Question: I have two sheets with one sheet containing the textual data and another containing the look up data.

I need to determine if a line contains a matching countryname and extract its corresponding id from sheet 2. This is reverse of VLOOKUP or Match function where I am looking for sheet 1 data in sheet 2.
Any easy way to do this other than looping through the entire set of sheet 2 data for each of the lines in sheet 1 data?
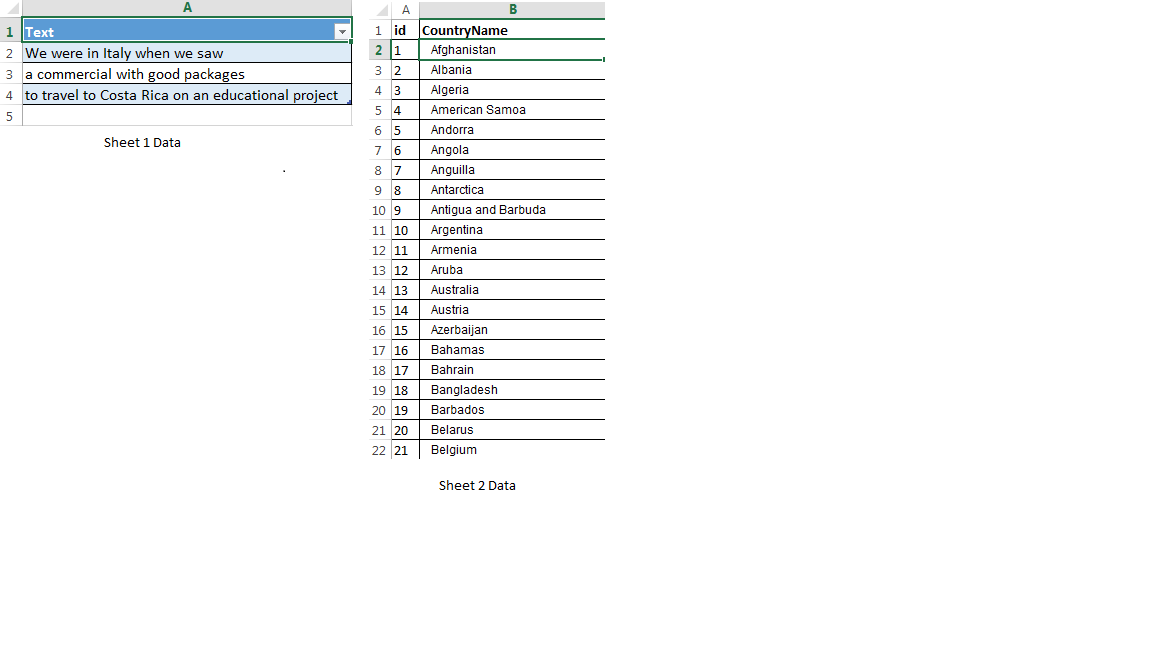
Answer: How about:
'''
=LOOKUP(9.9E+300,SEARCH(Sheet2!$B$1:$B$2,A25),Sheet2!$A$1:$A$25)
'''
Change $25 to your exact range, or use named ranges. This will return the ID if found, #N/A if not found, and if there is more than one match you will only get the last match.
EDIT: If you want the first match you could use this formula:
'''
=INDEX(Sheet2!$A$1:$A$25,MATCH(1=1,INDEX(ISNUMBER(SEARCH(Sheet2!$B$1:$B$25,A1)),0,0),),1)
'''
EDIT II: How this works
The 'SEARCH'function in both examples says find the starting position of any of the words in the range (array) 'Sheet2!$B$1:$B$25' for cell 'A1'
In the first example 'LOOKUP' will then look for a number (the row number) less than 9.9E+300 and return the value from the row in the result vector (this is why it returns the last matched result).
In the second example 'MATCH(1=1,INDEX(ISNUMBER(SEARCH(Sheet2!$B$1:$B$25,A1)),0,0)' will determine the row number by finding the first true (1=1) in the array produced by the 'INDEX' function. Then the outer 'INDEX' function returns the adjacent column (the ID).